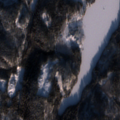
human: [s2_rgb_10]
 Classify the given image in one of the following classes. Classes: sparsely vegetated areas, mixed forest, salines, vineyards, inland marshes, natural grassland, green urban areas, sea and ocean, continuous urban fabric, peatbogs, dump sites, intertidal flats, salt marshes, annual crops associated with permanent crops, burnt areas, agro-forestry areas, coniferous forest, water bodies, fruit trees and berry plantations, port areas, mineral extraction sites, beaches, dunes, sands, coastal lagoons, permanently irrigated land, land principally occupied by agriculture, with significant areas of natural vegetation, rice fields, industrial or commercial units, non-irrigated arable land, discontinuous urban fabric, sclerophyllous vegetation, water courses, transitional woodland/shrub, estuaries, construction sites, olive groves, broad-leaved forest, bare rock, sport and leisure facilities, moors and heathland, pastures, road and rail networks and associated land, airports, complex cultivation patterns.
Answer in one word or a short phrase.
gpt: coniferous forest, mixed forest, water bodies